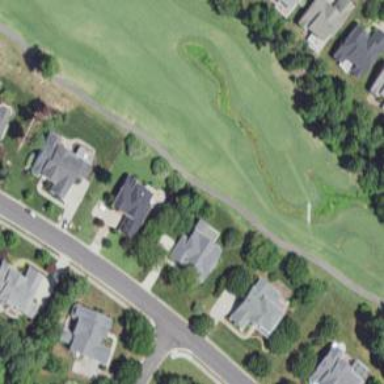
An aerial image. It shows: Water hazard in golf course. The hazard is natural water feature.